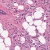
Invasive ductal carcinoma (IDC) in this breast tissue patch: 0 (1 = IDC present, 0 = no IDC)